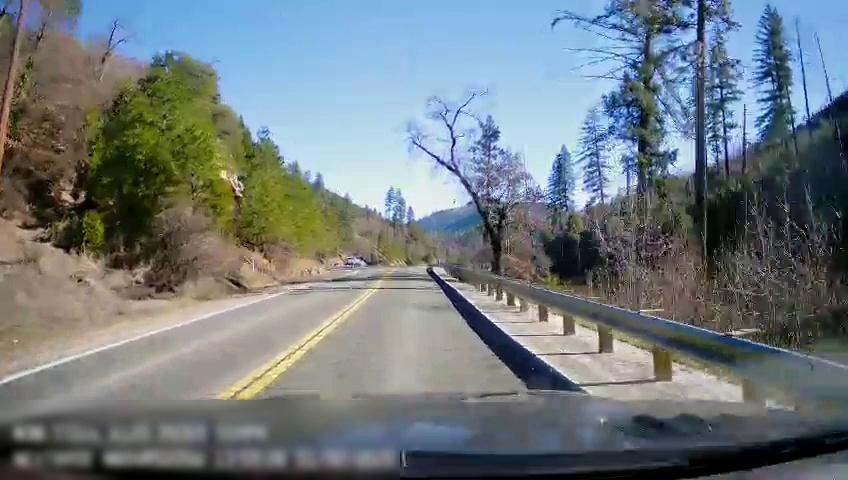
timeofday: Day
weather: Sunny
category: Drivable Space
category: Drivable Space
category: Lanes | Opposite Lane
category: Lanes | Opposite Lane
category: Lanes | Current Lane